Question: I have created a checkbox constructed of a div with checkbox image background and a label.
Html:
'''
<div class="checkbox checked" ></div>
<label class="label">Some text</label>
'''
and css:
'''
.checkbox
{
height: 16px;
width: 16px;
float:left;
background: url(http://cdn1.iconfinder.com/data/icons/uidesignicons/checkbox_yes.png) no-repeat 0px 0px;
}
'''
The problem is - the label is not aligned with the image, it sits slightly below the baseline of the image div and that looks ugly. You can see the jsfiddle of it here: <URL>
How can I align them, given that I can't specify absolute values for padding or line-height, because this is really a part of a javascript plugin that converts regular checkboxes, so labels can be of different font sizes.
UPDATE: I'm also including the image of how it looks now:

I'd like the text to be vertically centered with the center of the image
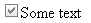
Answer: You will be better off swapping out your 'div.checkbox' for a 'span', and then setting the 'span' to 'display:inline-block'. This way, you can use 'vertical-align:middle' on the elements to get them centered (The only rare cases vertical-align has a use!)
JS Fiddle: <URL>